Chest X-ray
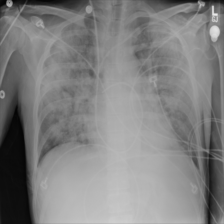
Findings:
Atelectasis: negative
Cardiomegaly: negative
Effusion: negative
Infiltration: negative
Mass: negative
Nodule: negative
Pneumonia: negative
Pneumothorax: negative
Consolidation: positive
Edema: negative
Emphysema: negative
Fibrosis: negative
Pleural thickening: negative
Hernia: negative